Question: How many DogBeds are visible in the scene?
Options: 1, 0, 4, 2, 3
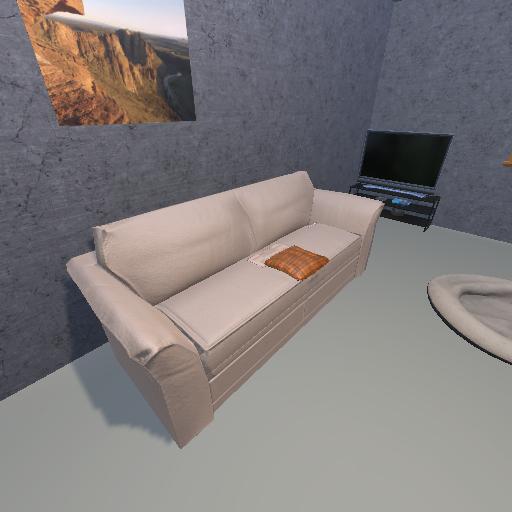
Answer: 1